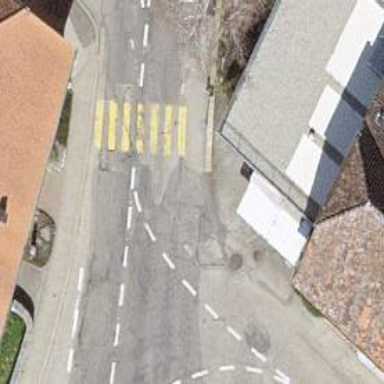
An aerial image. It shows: Tertiary road with asphalt surface.